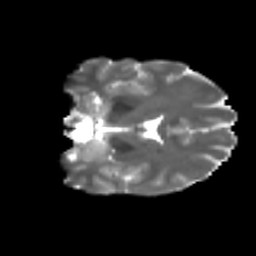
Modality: T2w
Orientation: coronal
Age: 34
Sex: female
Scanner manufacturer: ge
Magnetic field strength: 3 T
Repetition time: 7.8 s
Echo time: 0.0606 s